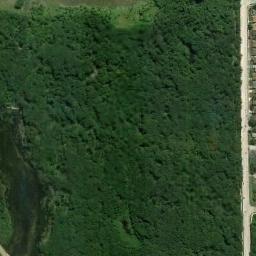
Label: forest